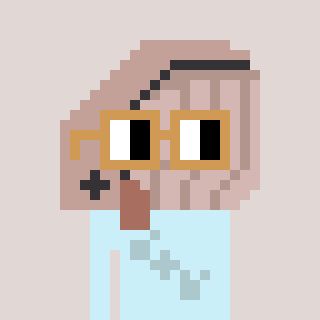
a pixel art character with square brown glasses, a whale-shaped head and a cold-colored body on a warm background